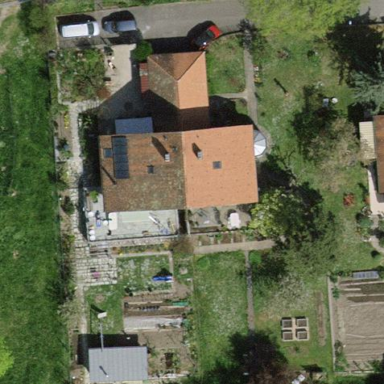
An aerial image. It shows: Garden enclosed by fence.